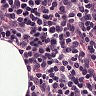
Metastatic tissue present: no